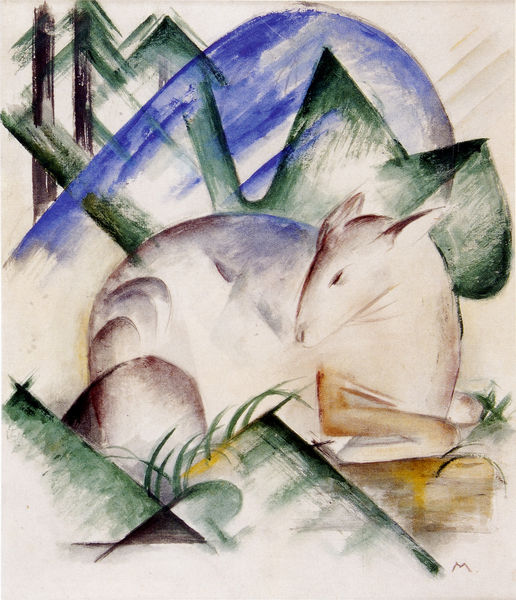
Titel: Rotes Reh
Künstler: Franz Marc
Standort: Mülheim a.d. Ruhr
Institution: Stiftung Sammlung Ziegler
Schlagwörter: baum, berg, blau, dunkel, gemälde, himmel, kopf, körper, schatten, schlaf, wasser, weiß, bäume, dreieck, gelb, grün, kubismus, landschaft, ocker, bewegung, braun, bunt, grau, hell, licht, nacht, nase, ohr, orange, rücken, schwarz, gras, hund, rot, tier, wiese, beige, expressionismus, muster, augen, blass, falten, gesicht, stein, hals, öl, baumstamm, erde, gräser, halme, hügel, natur, stamm, sonne, boden, wole, auge, blässe, ohren, rosa, wald, kreis, reiter, rund, beine, fell, bein, farbig, papier, ruhe, kauern, liegen, ruhen, schlafen, schlafend, bogen, abstrakt, berge, fels, fläche, flächen, gipfel, dunkelgrün, farbe, formen, lila, violett, linien, tannen, stämme, wild, einfach, spitz, lciht, bauch, liegend, transparent, geschlossen, grashalme, grass, grun, striche, bögen, segment, katze, mond, helligkeit, eckig, expressionistisch, unnatürlich, kauernd, form, schlicht, schraffur, lauf, kreise, fichte, tanne, franz, halbrund, ecken, kreissegment, geometrisch, zacken, fuchs, hintergund, kitz, läufe, reh, rehkitz, schnauze, picasso, maul, fichten, grashalm, schüchtern, schaaf, dreiecke, ausruhen, geometrie, vierecke, blauer reiter, quadratisch, blauer, grundfarben, geborgen, franz marc, marc, irreal, äume, mark, gebrochen, liegens, grasw, illusionistisch, prismatisch, rechte winkel, relaxen, schnauzetier, unecht, schaff, m